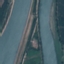
Land use / land cover class: River